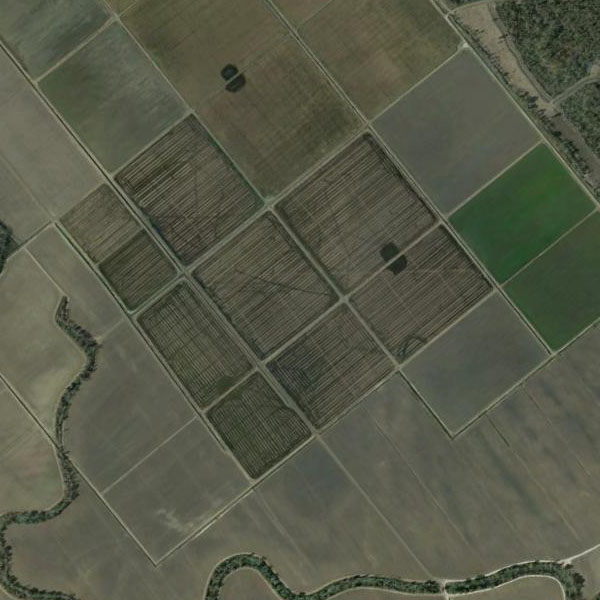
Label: Farmland